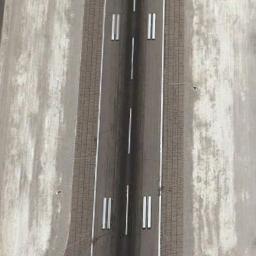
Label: runway